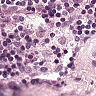
Metastatic tissue present: no